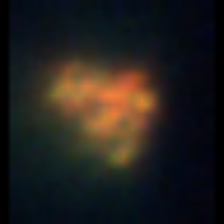
Taxon: Unknown_detritus
Group: Unknown